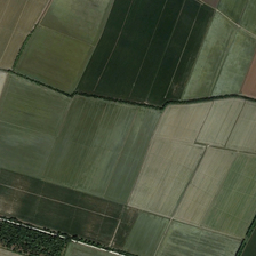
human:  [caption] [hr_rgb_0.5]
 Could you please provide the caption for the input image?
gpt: The land is large green farmland.

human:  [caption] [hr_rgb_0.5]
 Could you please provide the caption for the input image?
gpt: The earth is a great green ground.

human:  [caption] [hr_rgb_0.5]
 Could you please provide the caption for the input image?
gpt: The land is a large area of green farmland.

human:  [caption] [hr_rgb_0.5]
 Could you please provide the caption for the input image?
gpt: Earth is a big green farm.

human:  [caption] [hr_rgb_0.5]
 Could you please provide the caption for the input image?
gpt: The land is a large area of green farmland.